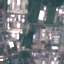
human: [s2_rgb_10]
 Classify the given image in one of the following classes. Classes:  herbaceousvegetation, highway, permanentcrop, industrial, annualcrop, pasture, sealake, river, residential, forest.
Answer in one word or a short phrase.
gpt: Industrial